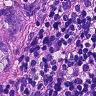
Metastatic tissue present: yes